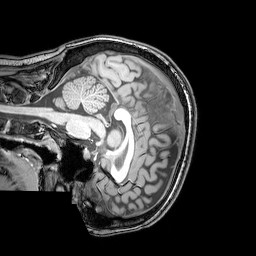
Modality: T1w
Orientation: sagittal
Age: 25
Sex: female
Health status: healthy
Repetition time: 0.081 s
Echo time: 0.037 s